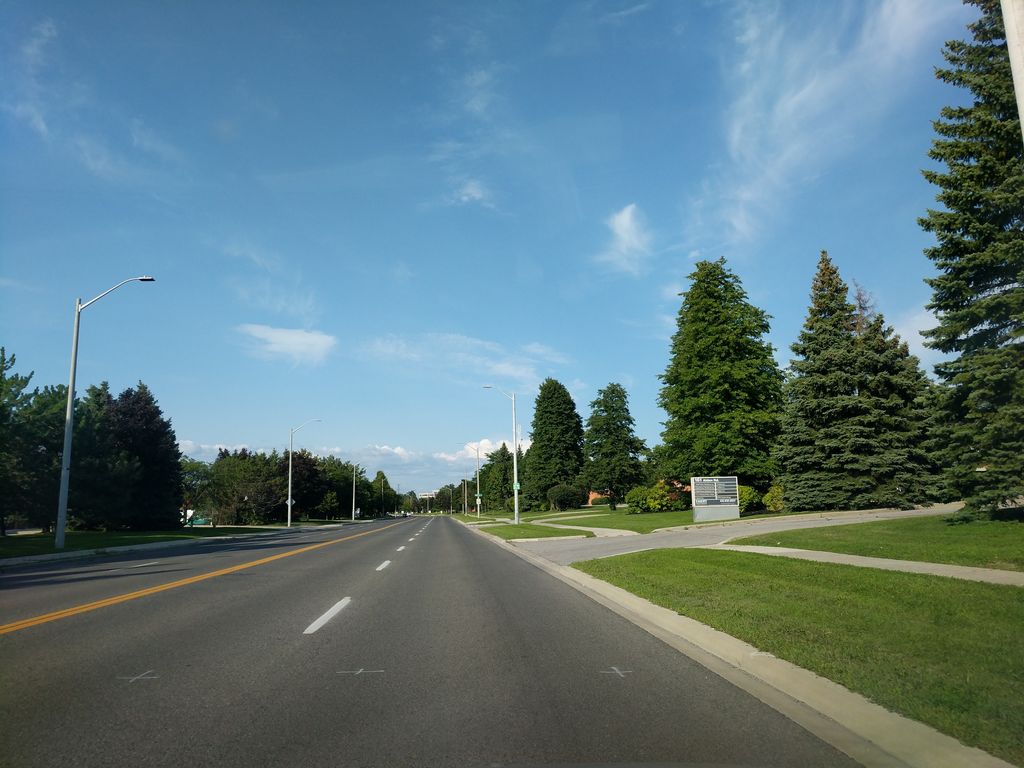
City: toronto